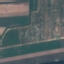
Land use / land cover: AnnualCrop